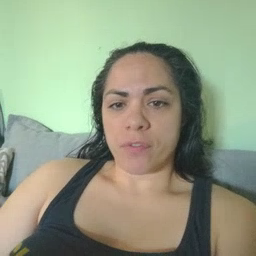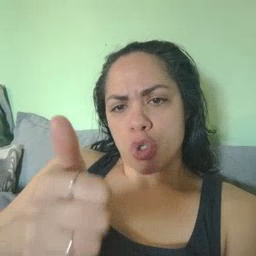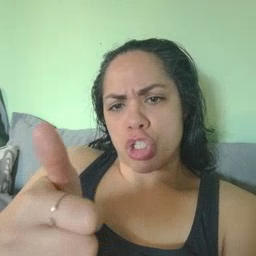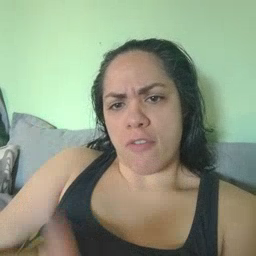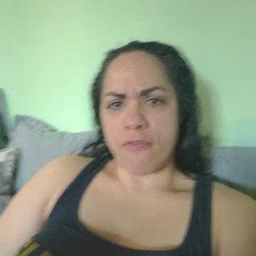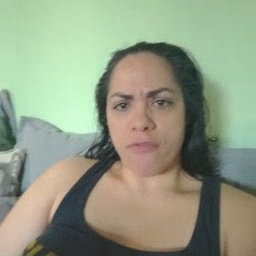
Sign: yourself